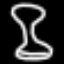
Label: hourglass